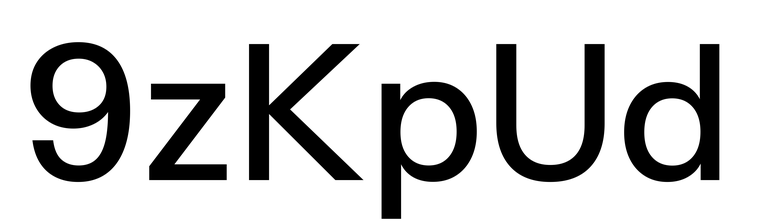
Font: InstrumentSans_Medium